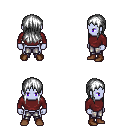
a pixel art fantasy rpg character, male body template, dark elf, purple skin, maroon long-sleeve shirt, metal pants, white unkempt hairstyle, brown shoes, four views (front, back, left, right), 2x2 character sprite sheet, small pixel art, hard edges, no anti-aliasing